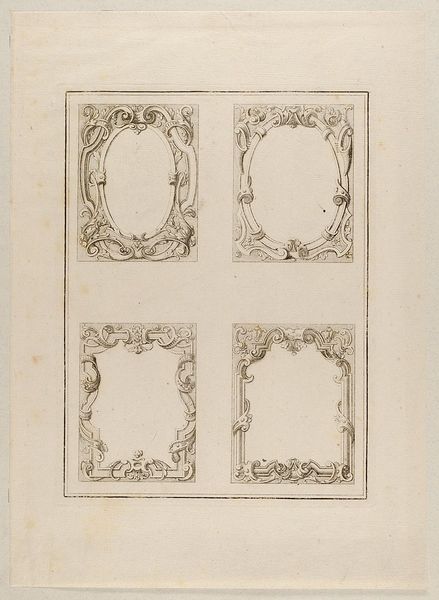
Titel: Vier Laub- und Bandelwerk Rahmen, Blatt aus der Folge 'Unterschiedliche Neu inventirte Einfaßungen sehr nützlich zugebrauchen'
Künstler: Johann Leonhard Eisler
Standort: Hamburg
Institution: Museum für Kunst und Gewerbe Hamburg
Schlagwörter: fenster, ornament, rahmen, grafik, graphik, kartusche, ornamente, fotografie, photographie, druck, druckgraphik, druckgrafik, radierung, stich, schnörkel, laubwerk, blattwerk, kupferstich, zeichnungen, bandelwerk, reproduktionen, druckerzeugnisse, ornamentstich, vorlageblätter